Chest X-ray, AP view. Patient: 59 years old, sex M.
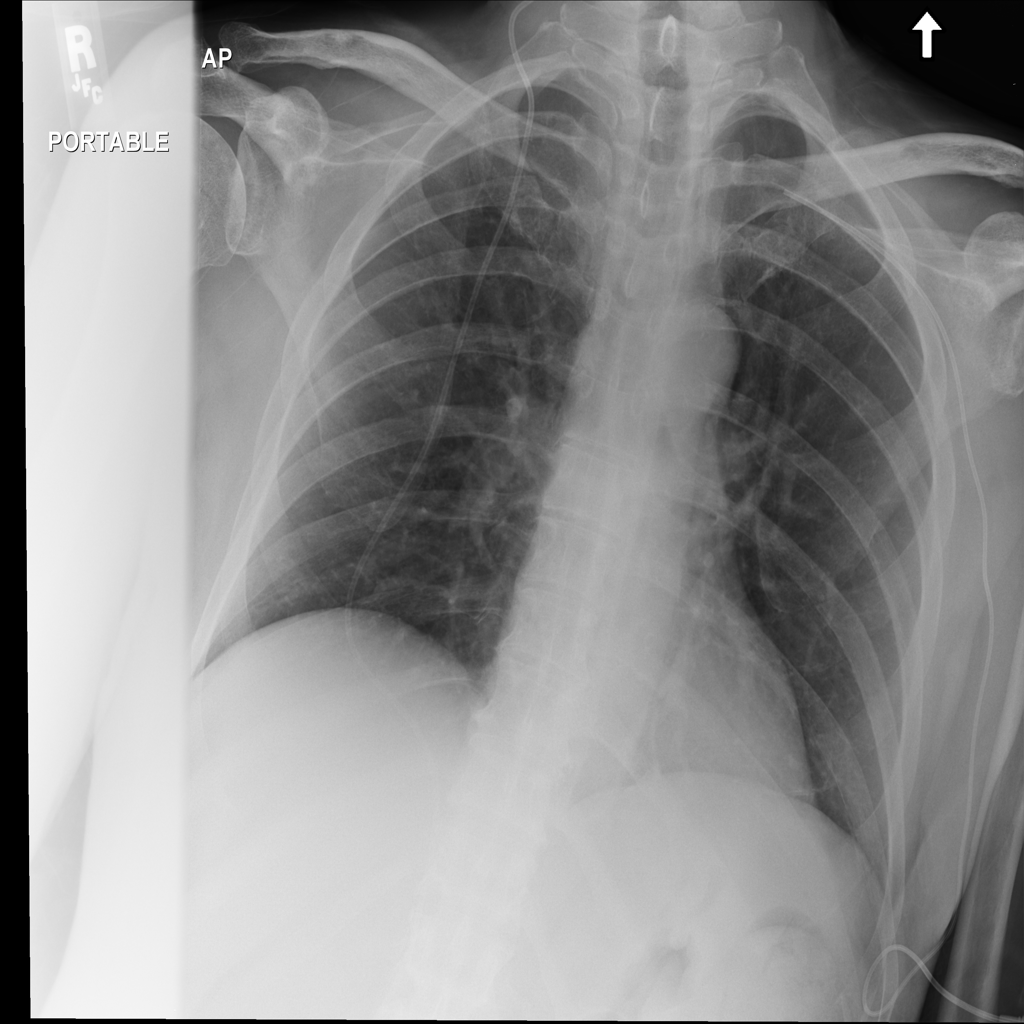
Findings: No Finding